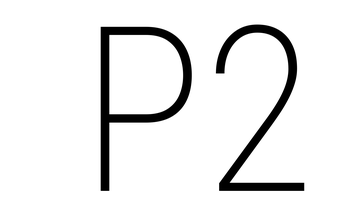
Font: Roboto_Condensed_ExtraLight